Interaction volume radius: 5 \u00c5
Interaction volume height: 20 \u00c5
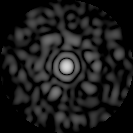
Disorder parameter: 0.8442